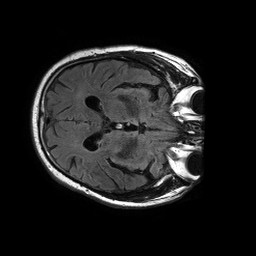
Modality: FLAIR
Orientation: axial
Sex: male
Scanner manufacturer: philips
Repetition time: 11 s
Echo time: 0.125 s